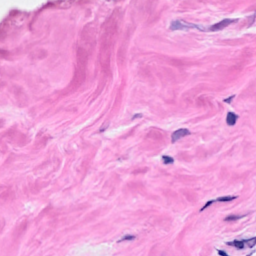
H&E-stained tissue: Breast